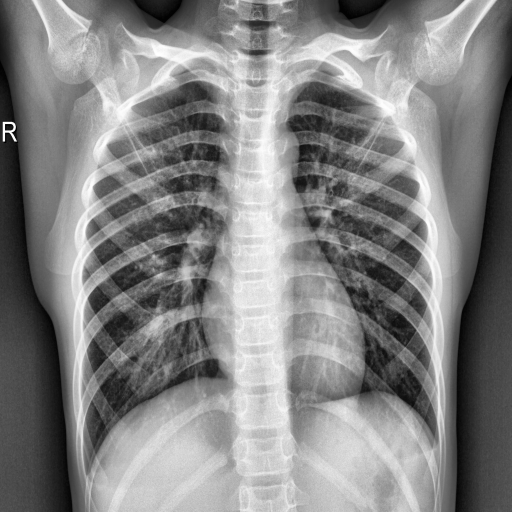
Finding: NORMAL